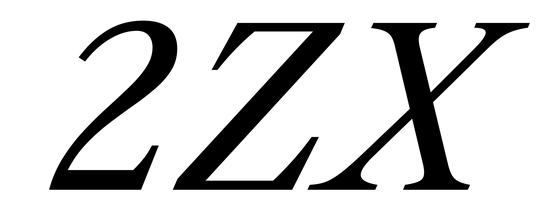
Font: LibreCaslonText-Italic_Italic